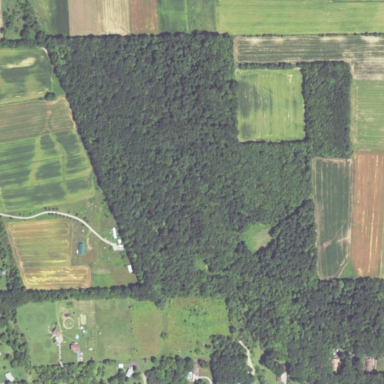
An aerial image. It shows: Beautiful woodland area.